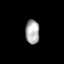
Tissue: prostate
Cell type: Epithelial cells
Senescence score: 0.3366
Nuclear area (px): 331
Mean DAPI intensity: 171.674